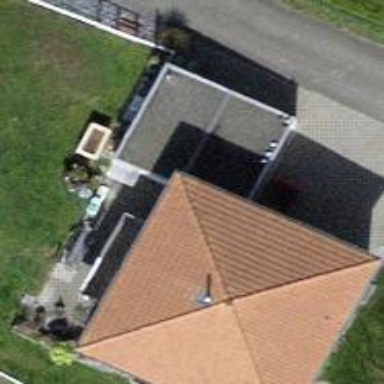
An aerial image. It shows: Simple house.